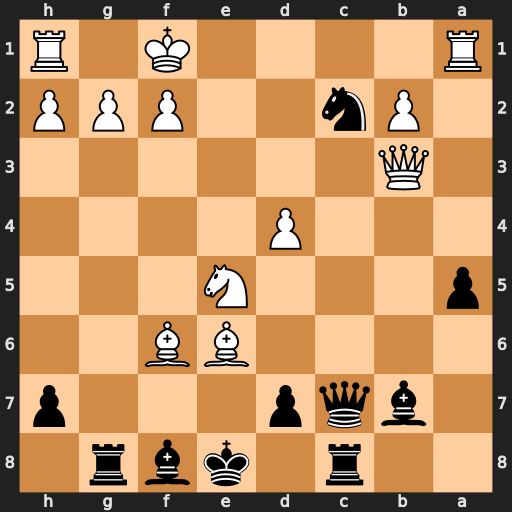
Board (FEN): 2r1kbr1/1bqp3p/4BB2/p3N3/3P4/1Q6/1Pn2PPP/R4K1R
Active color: b
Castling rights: -
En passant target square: -
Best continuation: Bxg2+ Kg1 Bd5+ Bxg8 Bxb3